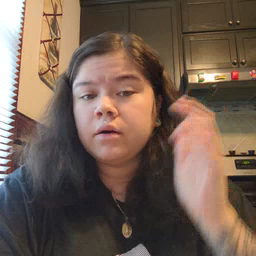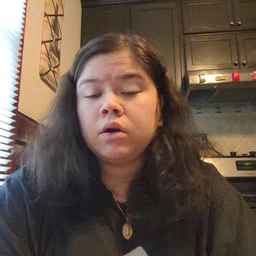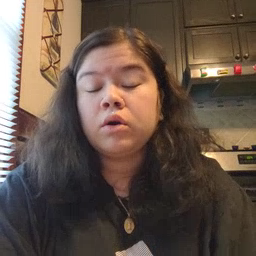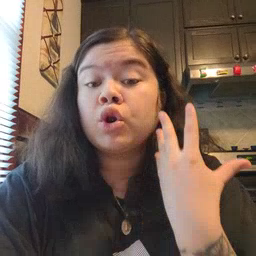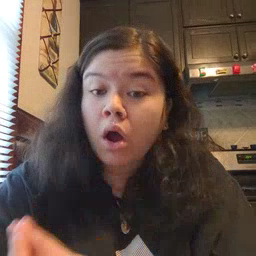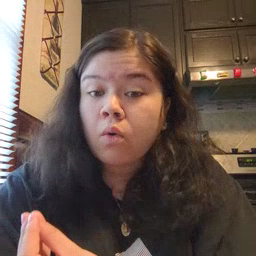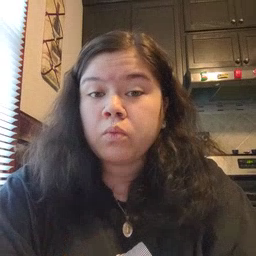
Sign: go